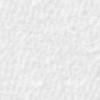
Label: no_change